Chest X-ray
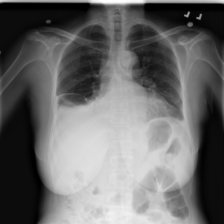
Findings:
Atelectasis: negative
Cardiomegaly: negative
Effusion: negative
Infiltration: negative
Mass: negative
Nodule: negative
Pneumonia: negative
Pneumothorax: negative
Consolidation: negative
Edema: negative
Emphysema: negative
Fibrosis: negative
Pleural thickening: negative
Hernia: negative